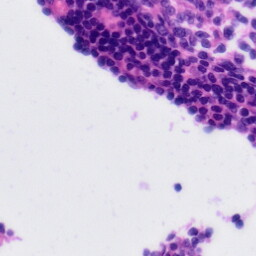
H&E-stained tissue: Tonsil